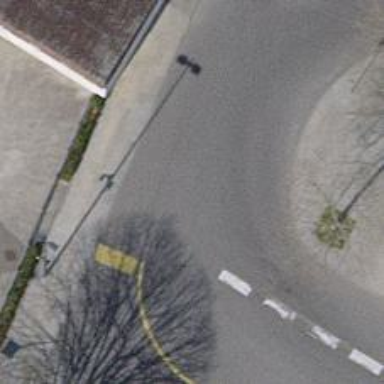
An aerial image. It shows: Asphalt road designated as living street.